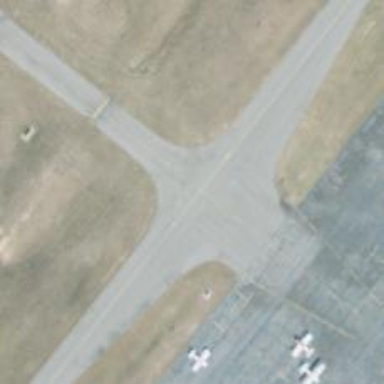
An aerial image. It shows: Image of taxiway at airport.